Interaction volume radius: 10 \u00c5
Interaction volume height: 20 \u00c5
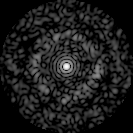
Disorder parameter: 0.8519